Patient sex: M
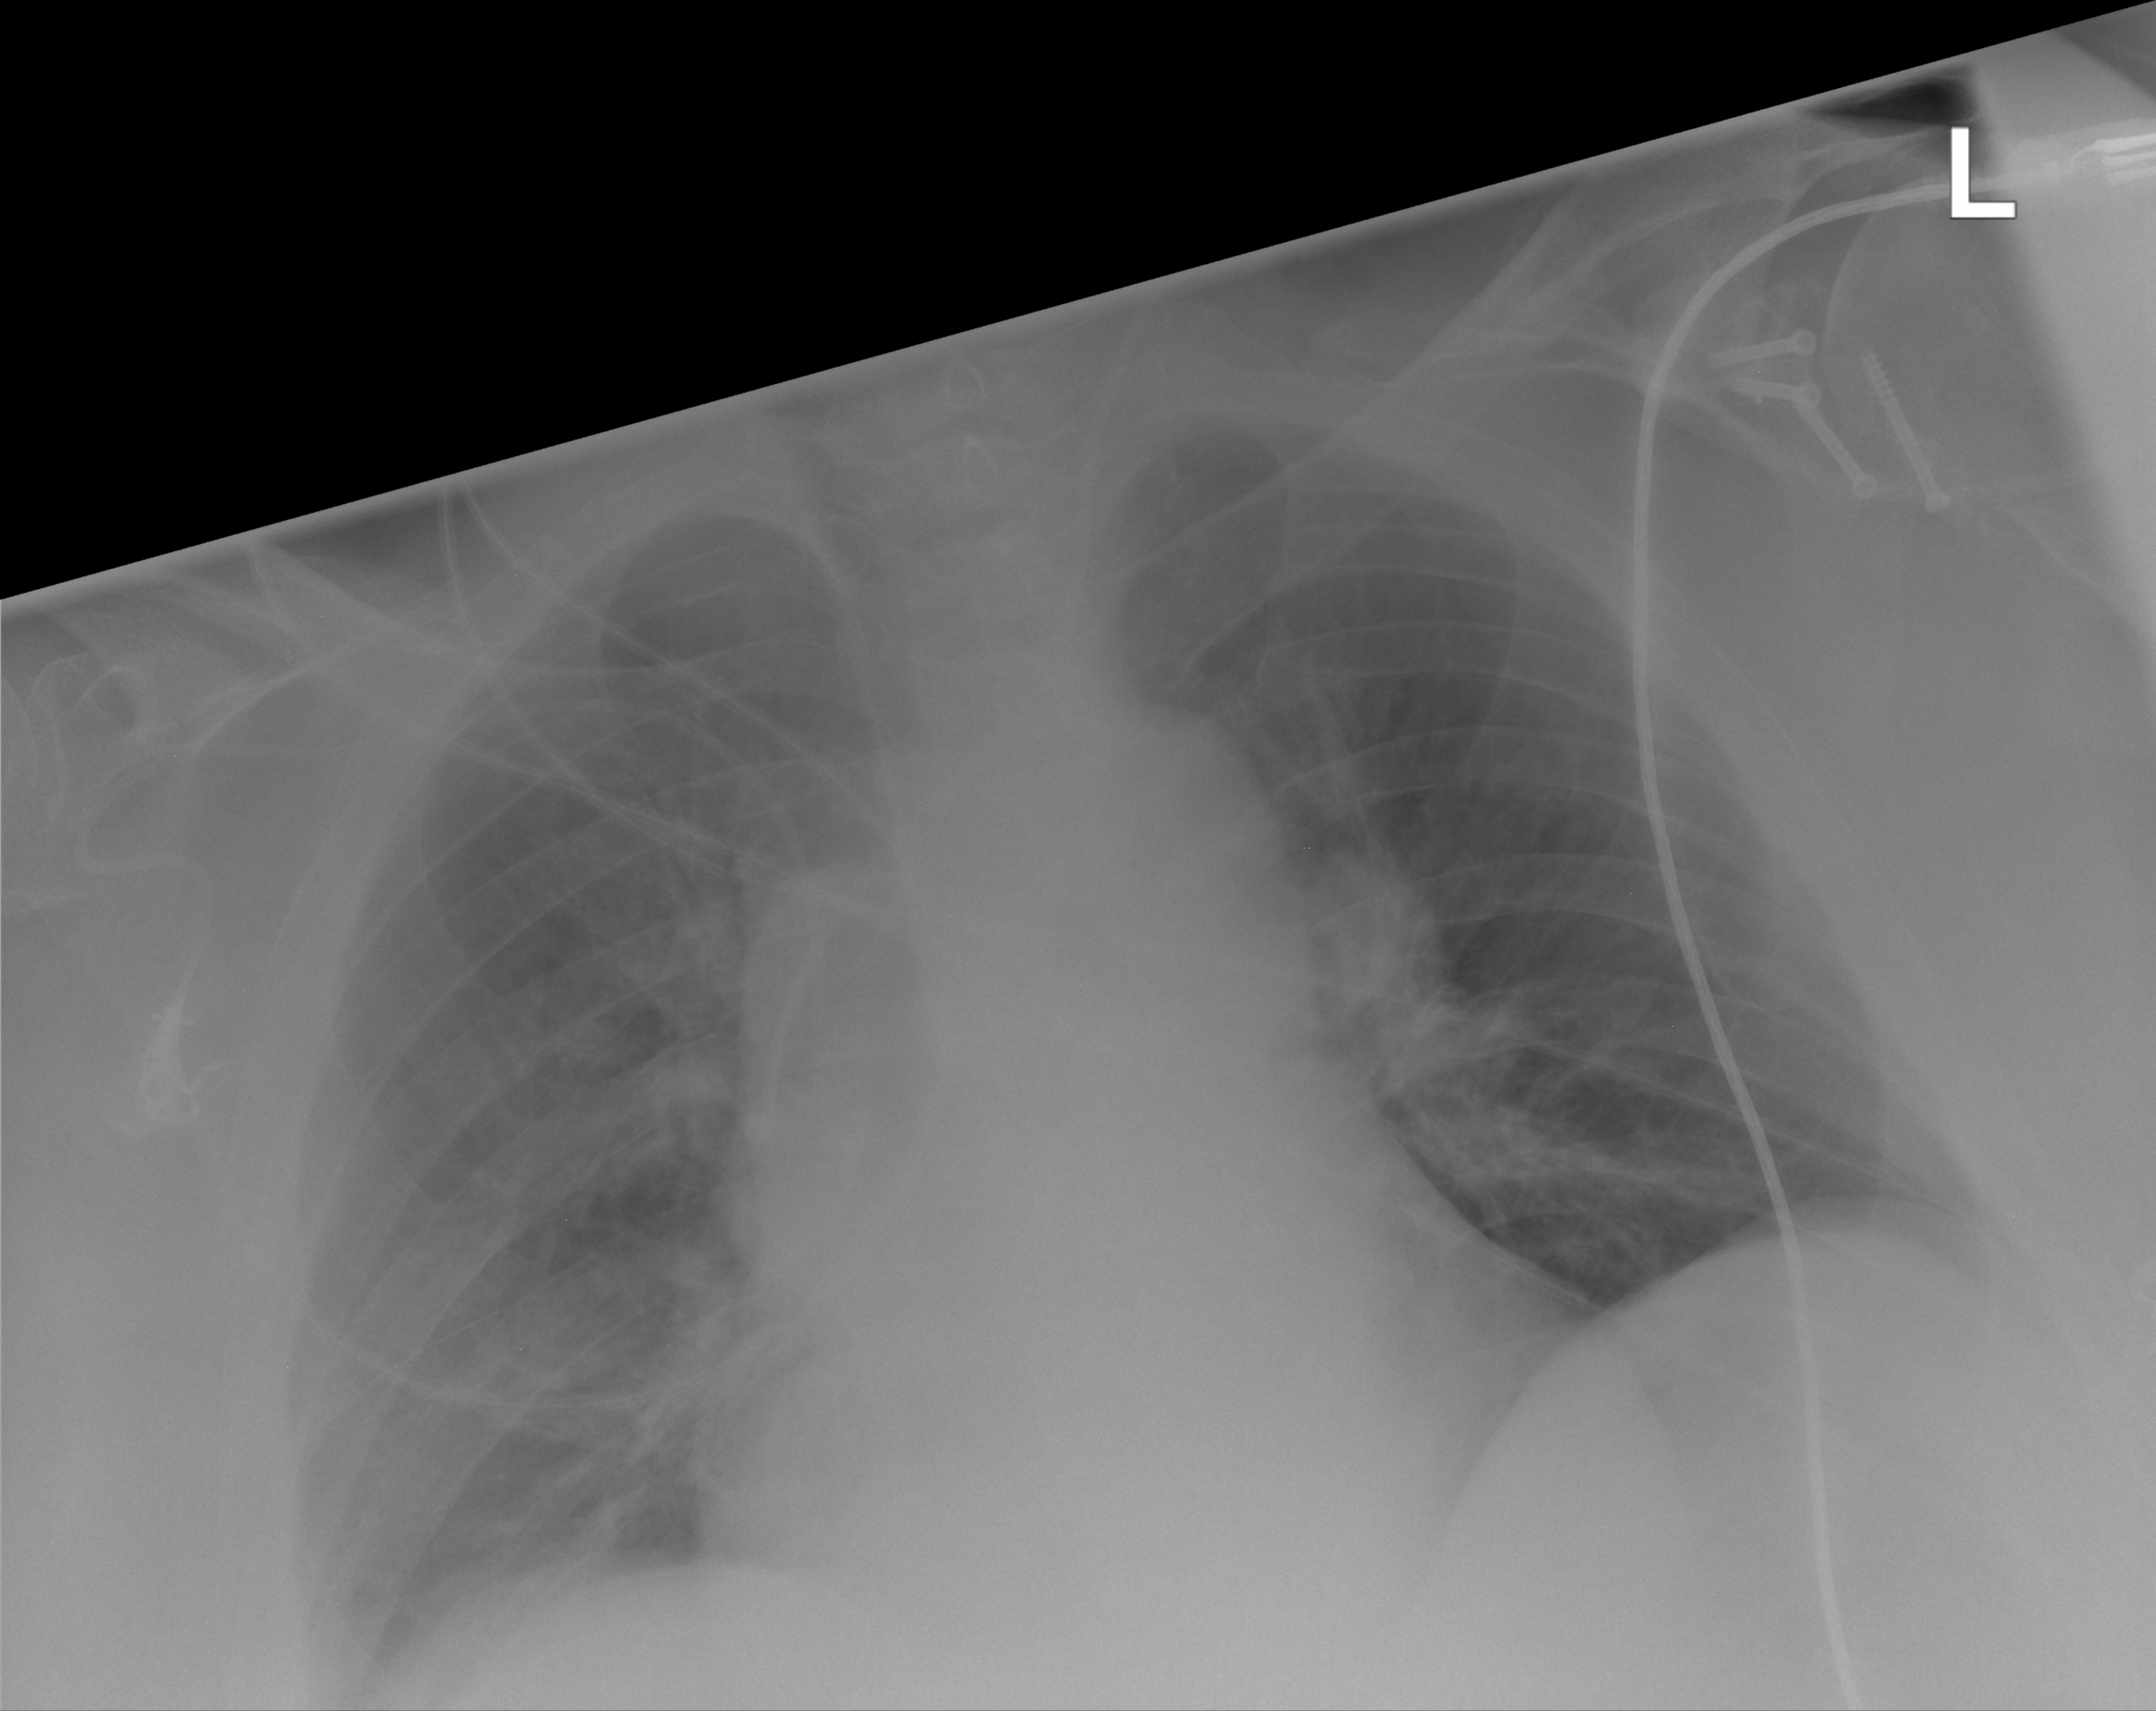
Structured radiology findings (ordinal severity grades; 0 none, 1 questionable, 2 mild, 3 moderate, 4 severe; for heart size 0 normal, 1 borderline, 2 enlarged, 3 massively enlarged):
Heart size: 1
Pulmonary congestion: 0
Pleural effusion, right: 1
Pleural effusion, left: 0
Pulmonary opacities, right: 3
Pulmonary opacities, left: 0
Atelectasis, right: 2
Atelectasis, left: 0